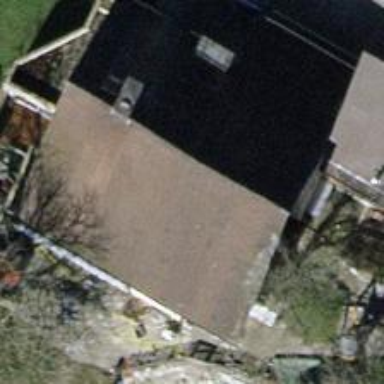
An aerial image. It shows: Terrace-style building with gabled roof.